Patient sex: F
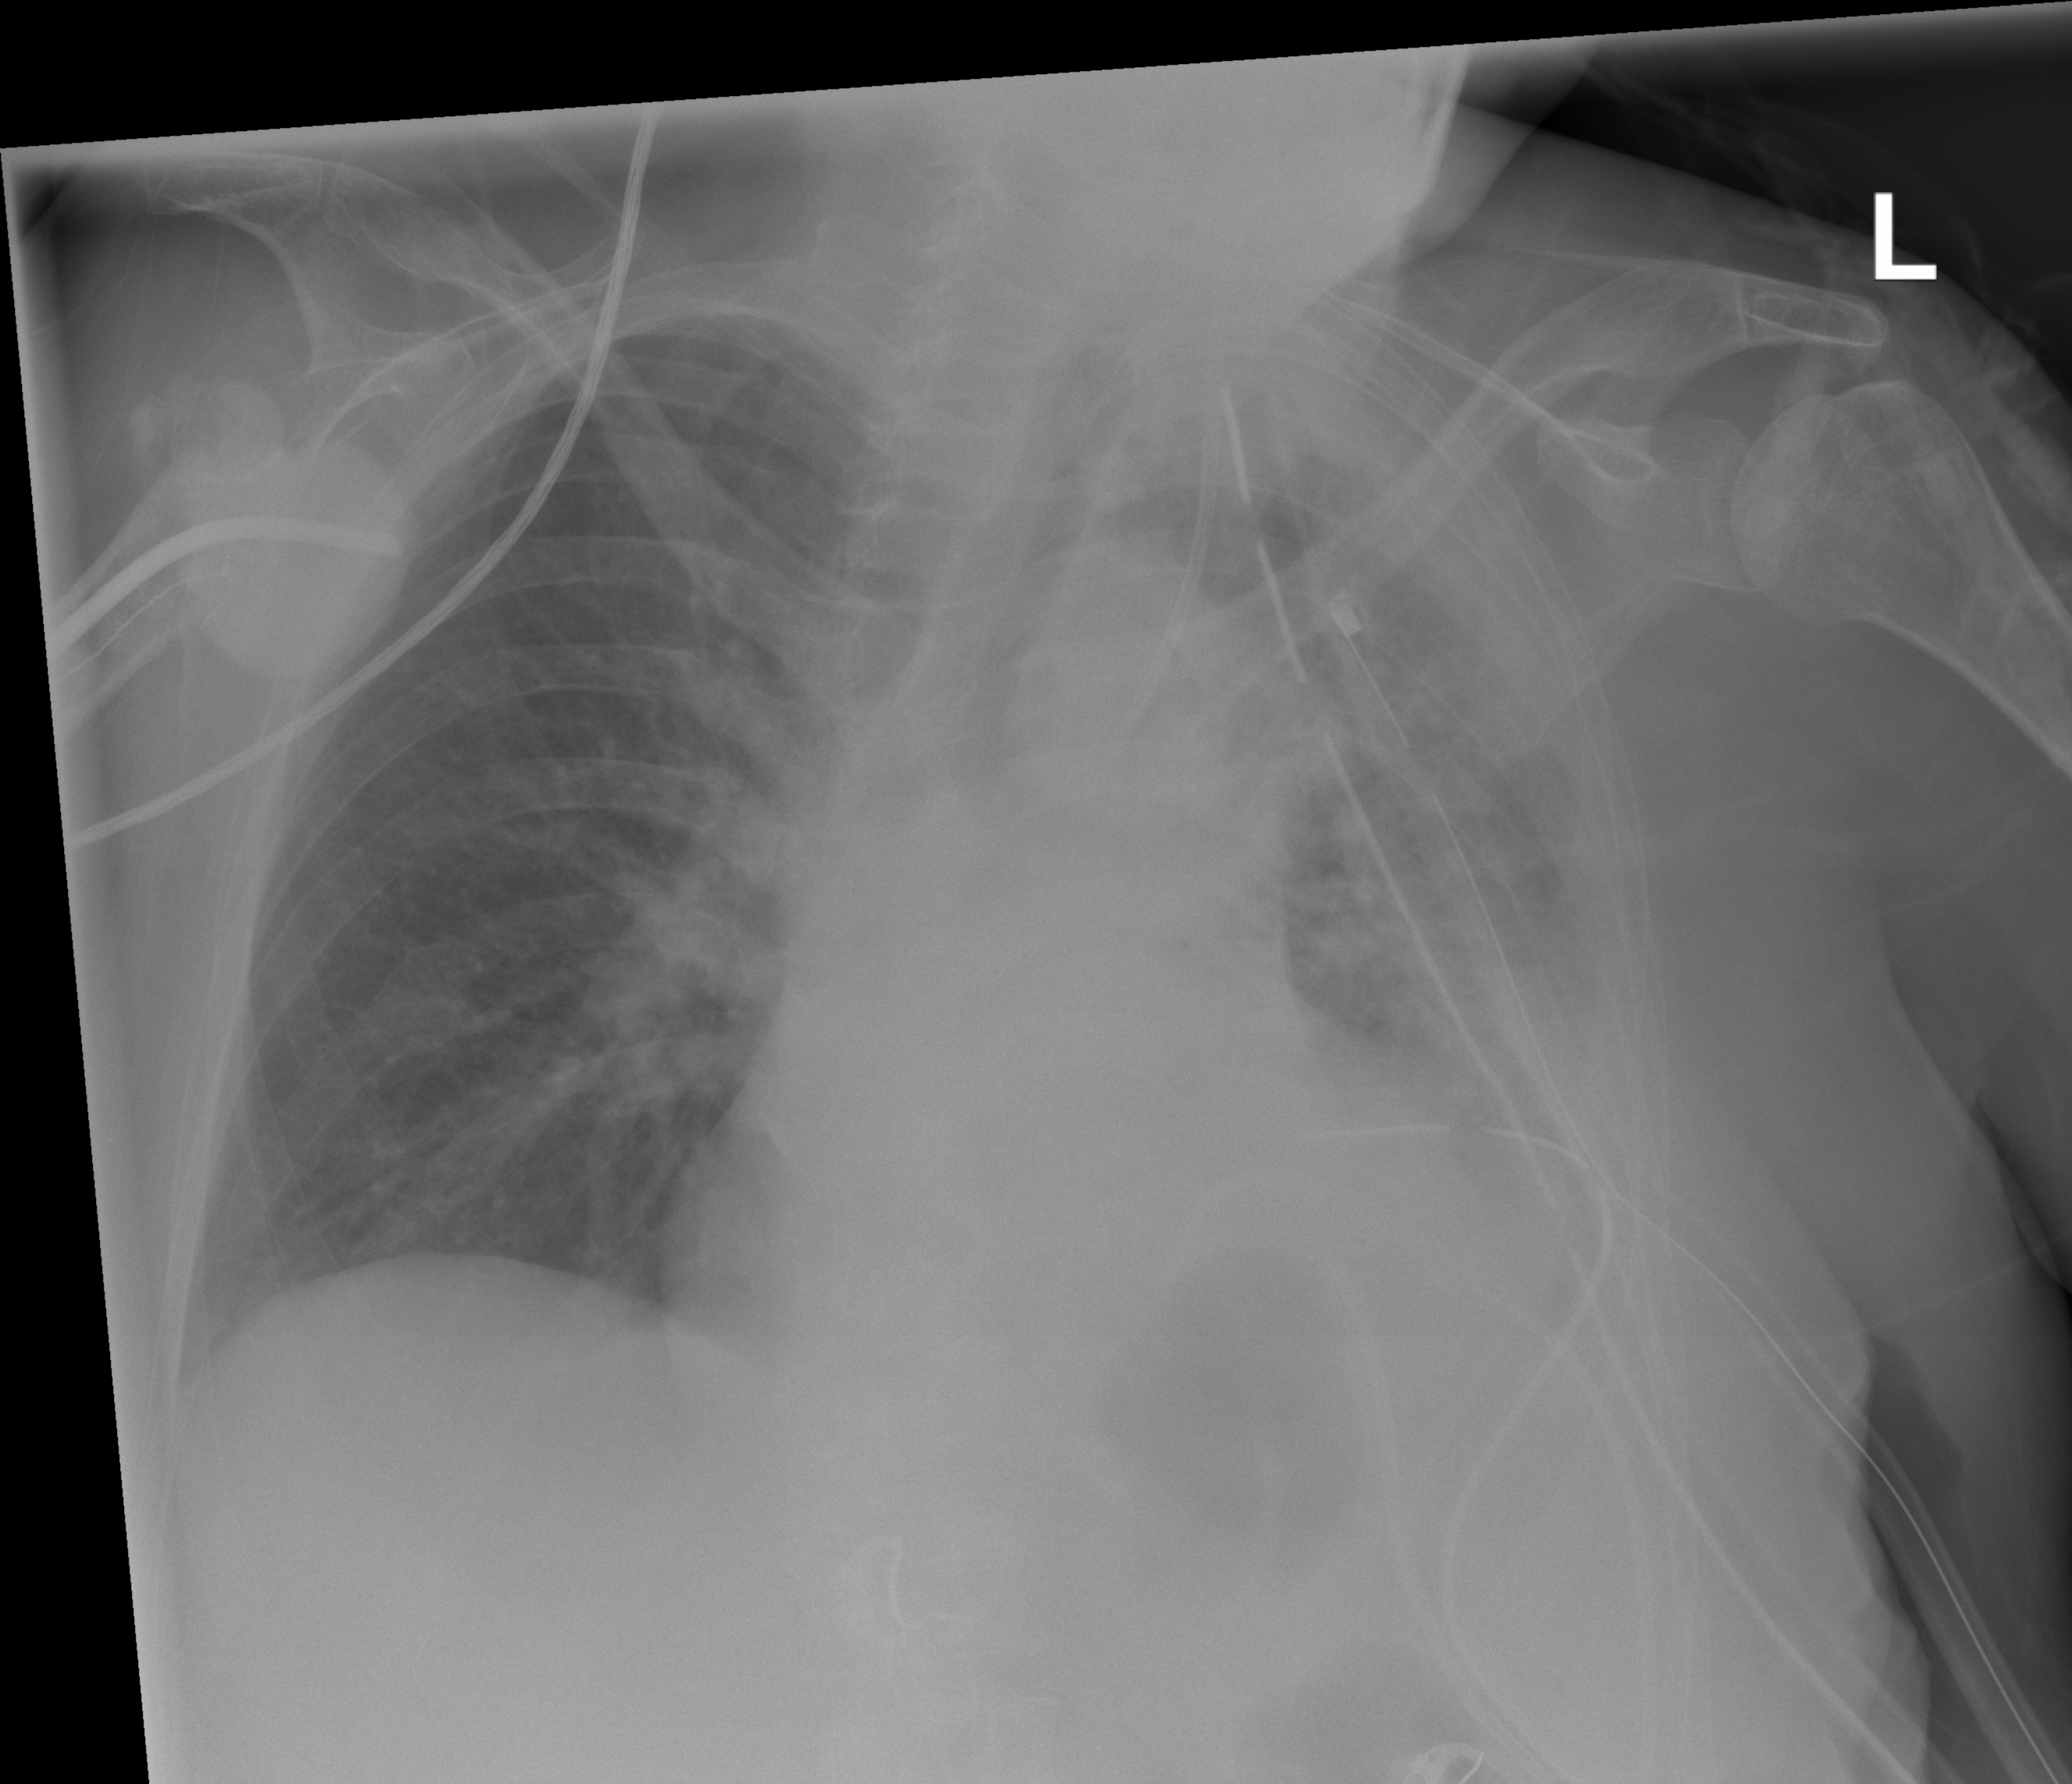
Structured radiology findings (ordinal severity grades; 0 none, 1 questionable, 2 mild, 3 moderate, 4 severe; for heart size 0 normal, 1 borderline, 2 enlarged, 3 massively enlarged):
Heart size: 2
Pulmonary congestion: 2
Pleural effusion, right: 0
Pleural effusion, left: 2
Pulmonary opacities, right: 0
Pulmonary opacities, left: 2
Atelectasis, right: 0
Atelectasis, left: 3